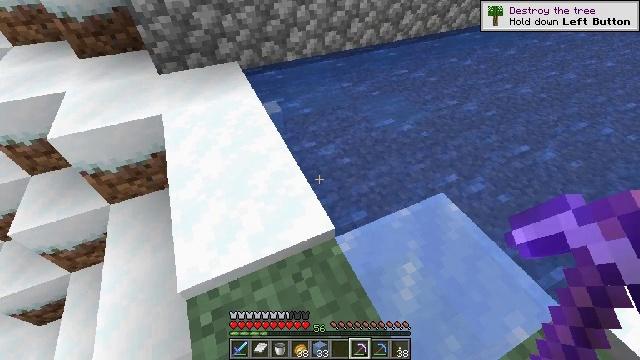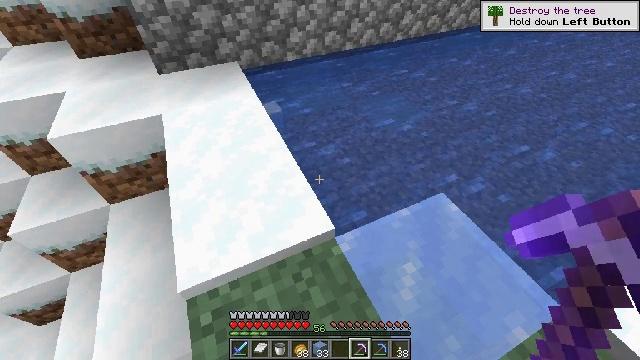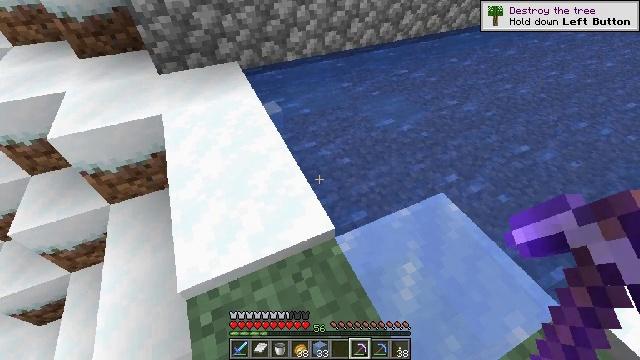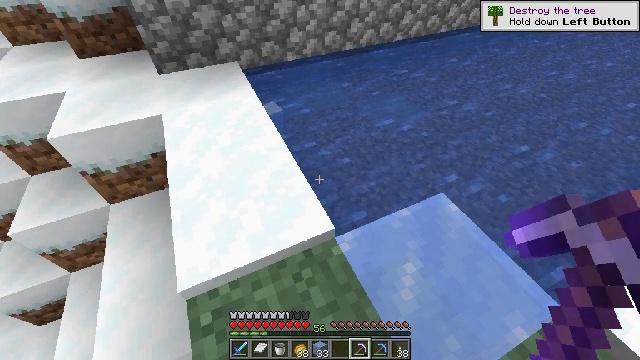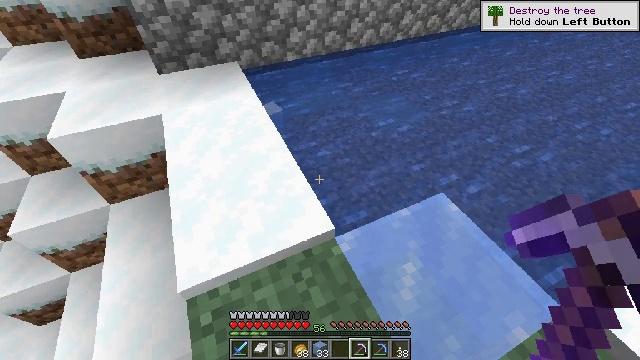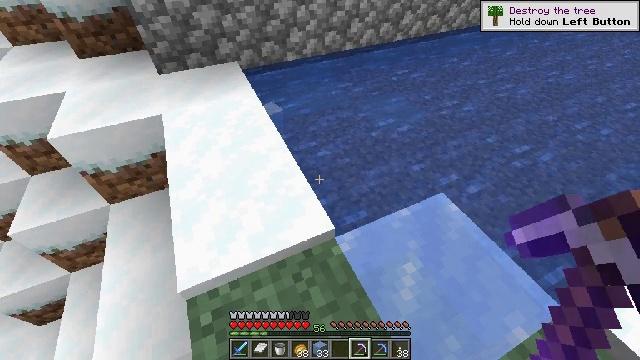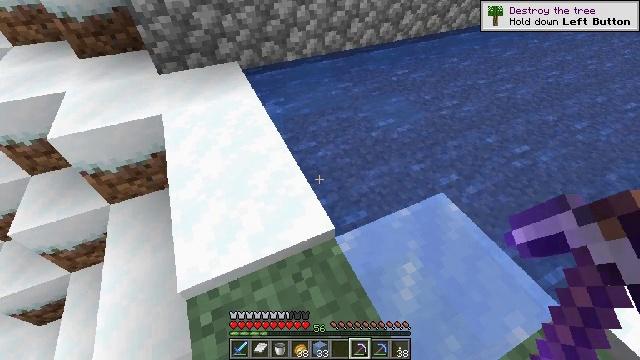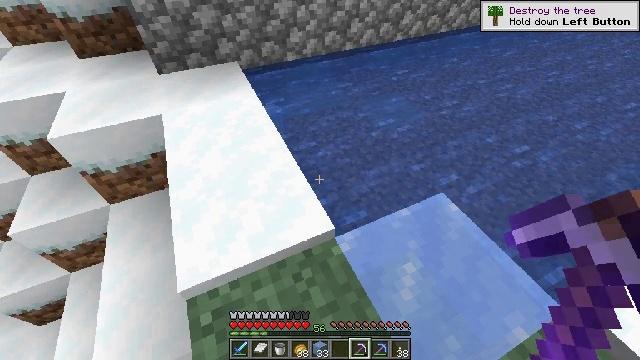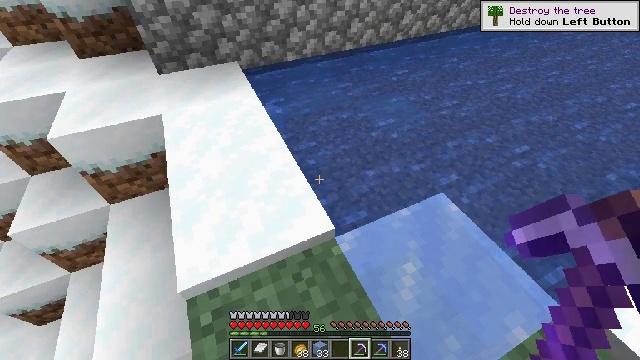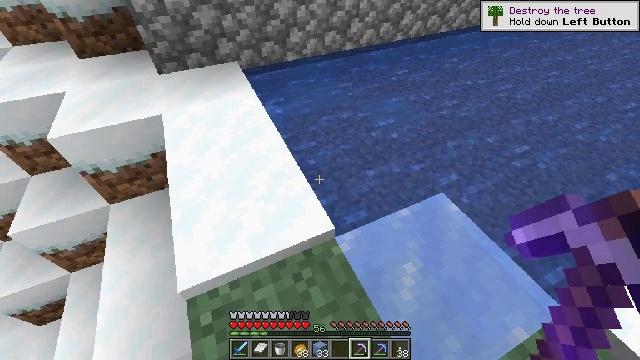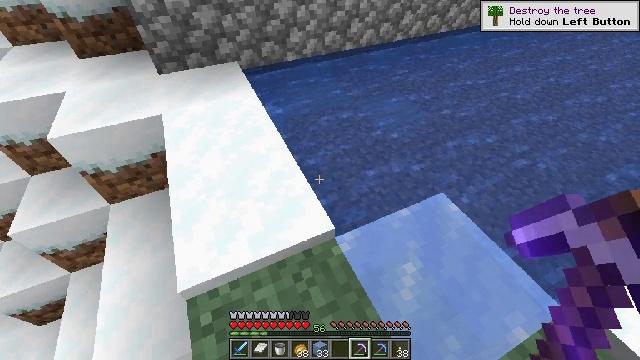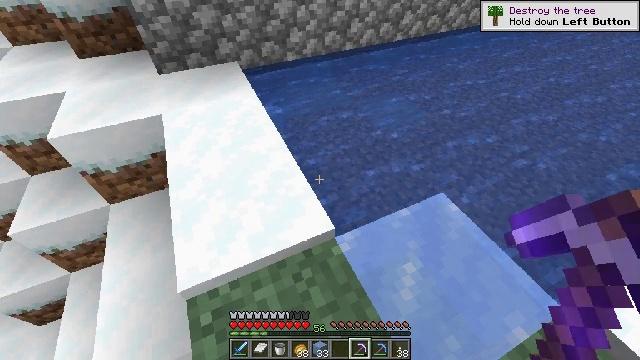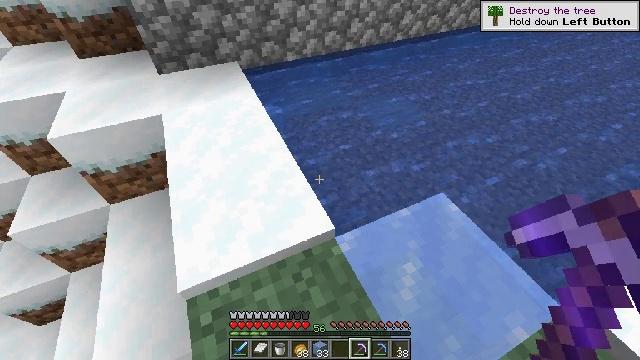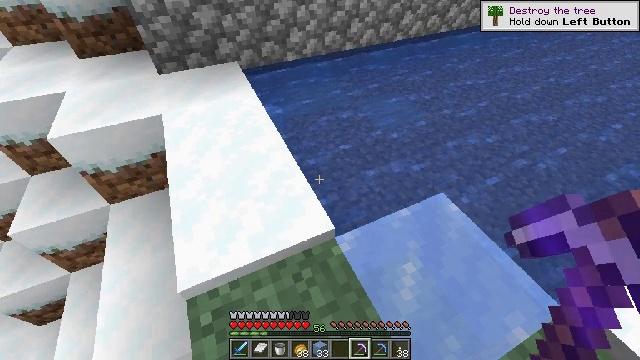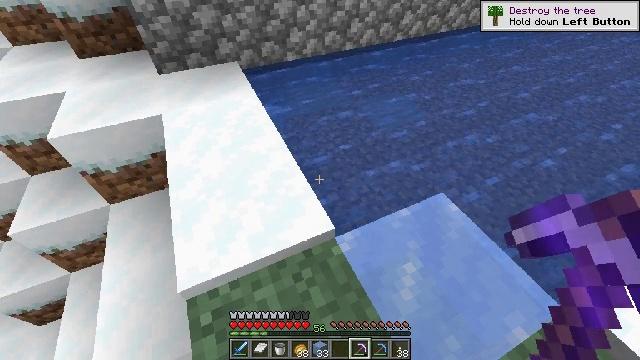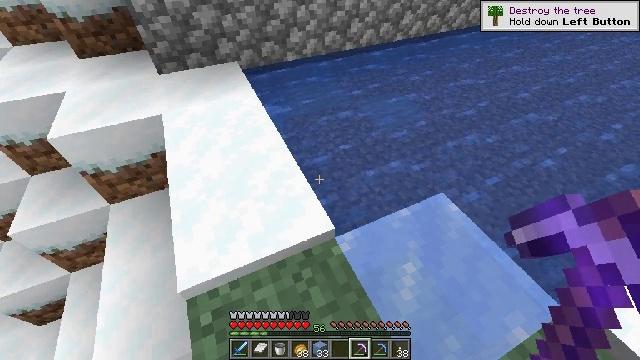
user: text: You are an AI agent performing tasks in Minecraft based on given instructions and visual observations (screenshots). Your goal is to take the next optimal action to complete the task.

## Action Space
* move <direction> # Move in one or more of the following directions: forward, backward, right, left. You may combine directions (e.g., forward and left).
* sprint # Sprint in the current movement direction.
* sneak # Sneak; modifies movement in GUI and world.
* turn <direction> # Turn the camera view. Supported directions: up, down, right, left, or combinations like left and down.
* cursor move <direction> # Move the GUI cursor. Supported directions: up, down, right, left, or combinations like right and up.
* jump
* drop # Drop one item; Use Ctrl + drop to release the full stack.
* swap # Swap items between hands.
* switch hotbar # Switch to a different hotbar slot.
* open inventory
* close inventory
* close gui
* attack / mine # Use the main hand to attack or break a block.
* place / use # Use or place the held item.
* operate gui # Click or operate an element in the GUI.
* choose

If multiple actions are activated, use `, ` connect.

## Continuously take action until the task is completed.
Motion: motion action
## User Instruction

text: Mine ice to use in an ice pathway.
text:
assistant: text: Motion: no_op
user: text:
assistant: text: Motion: no_op
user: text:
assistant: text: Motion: no_op
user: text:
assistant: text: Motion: no_op
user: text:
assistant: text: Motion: no_op
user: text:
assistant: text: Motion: no_op
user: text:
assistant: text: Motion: no_op
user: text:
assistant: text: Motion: no_op
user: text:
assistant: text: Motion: no_op
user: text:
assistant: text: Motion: no_op
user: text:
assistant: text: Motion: no_op
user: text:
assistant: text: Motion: no_op
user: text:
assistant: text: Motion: no_op
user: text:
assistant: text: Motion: no_op
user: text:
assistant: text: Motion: no_op
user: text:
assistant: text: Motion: no_op
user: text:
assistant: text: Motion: no_op
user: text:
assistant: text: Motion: no_op
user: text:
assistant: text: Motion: no_op
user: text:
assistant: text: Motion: no_op
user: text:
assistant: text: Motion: no_op
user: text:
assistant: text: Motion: no_op
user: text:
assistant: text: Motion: no_op
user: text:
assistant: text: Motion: no_op
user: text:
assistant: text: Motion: no_op
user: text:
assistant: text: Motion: no_op
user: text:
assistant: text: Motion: no_op
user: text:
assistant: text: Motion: no_op
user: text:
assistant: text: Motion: no_op
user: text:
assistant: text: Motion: no_op